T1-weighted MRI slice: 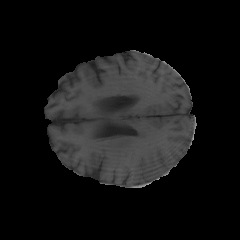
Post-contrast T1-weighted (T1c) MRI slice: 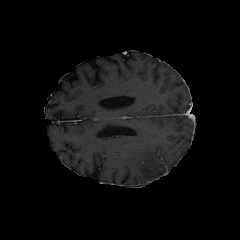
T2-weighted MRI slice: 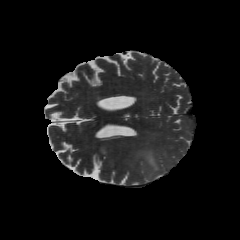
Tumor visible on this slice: yes